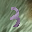
Label: 3